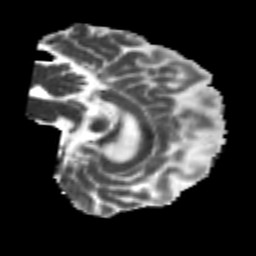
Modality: MD
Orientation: sagittal
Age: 21
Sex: male
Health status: healthy
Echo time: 0.074 s